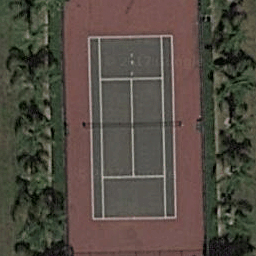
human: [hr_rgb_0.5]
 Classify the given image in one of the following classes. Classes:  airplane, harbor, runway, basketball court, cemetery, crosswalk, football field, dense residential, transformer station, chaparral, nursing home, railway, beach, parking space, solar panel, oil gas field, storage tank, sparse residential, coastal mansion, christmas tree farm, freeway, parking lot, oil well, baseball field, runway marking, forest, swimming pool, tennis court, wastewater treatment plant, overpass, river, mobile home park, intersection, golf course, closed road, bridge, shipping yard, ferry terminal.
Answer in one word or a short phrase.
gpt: tennis court